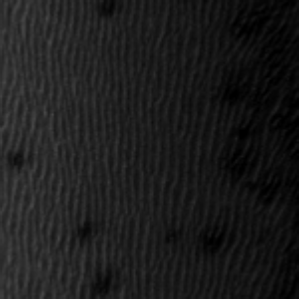
Label: frost